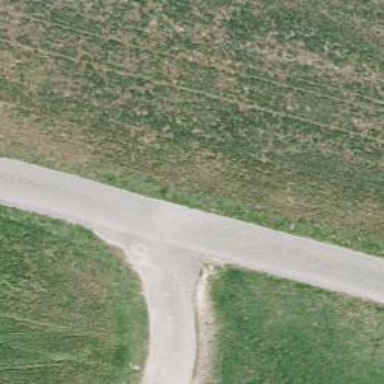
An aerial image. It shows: Unclassified road with asphalt surface.